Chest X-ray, PA view. Patient: 59 years old, sex M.
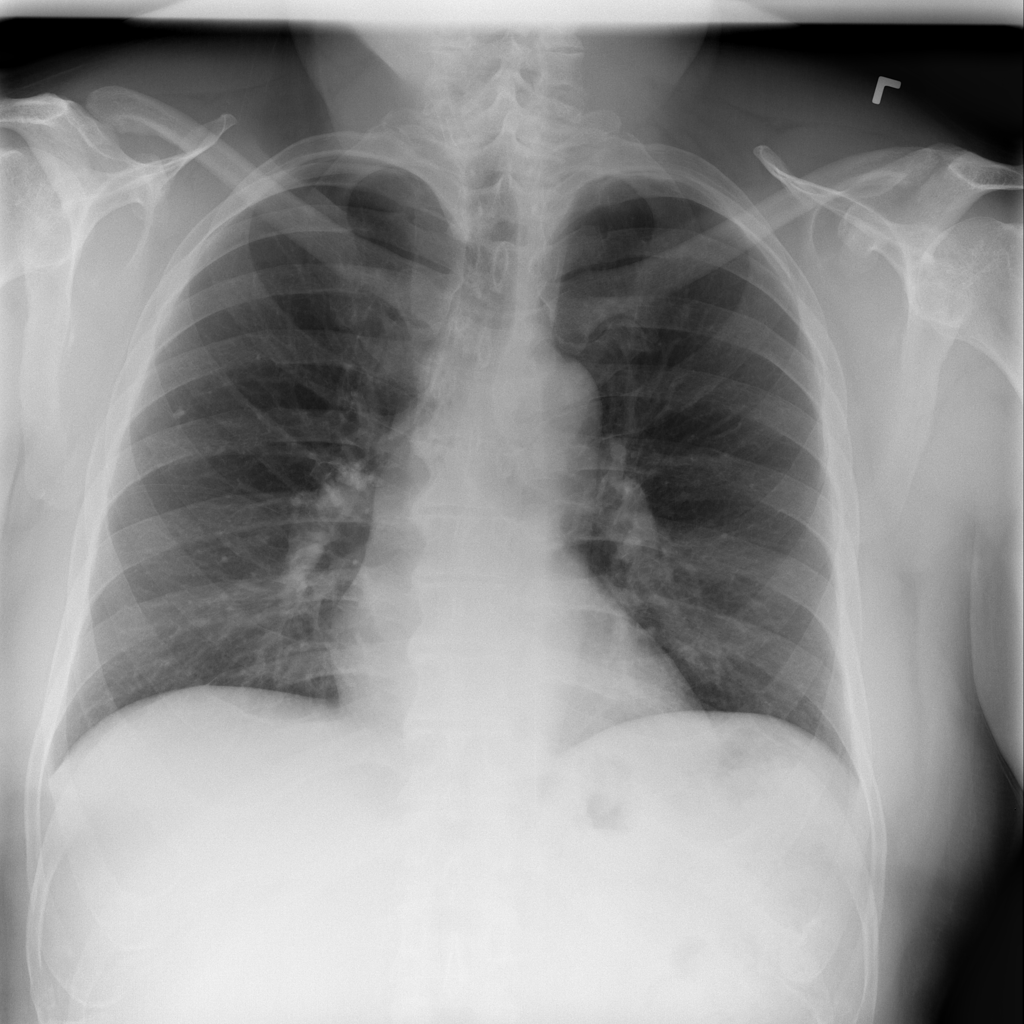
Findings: Nodule